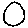
Label: circle